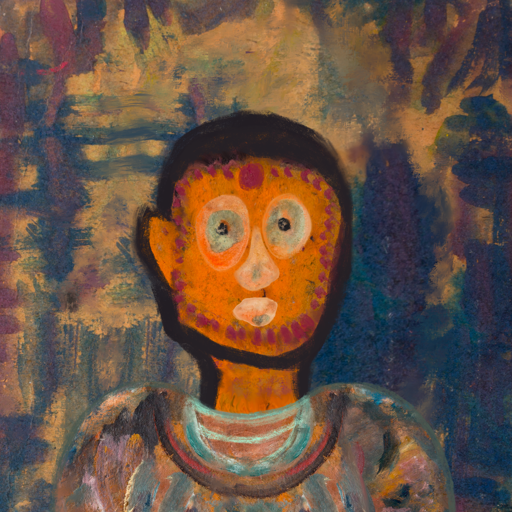
Background: InTheSun, Head And Neck Front: Doll, Face Front: Childish, Bust: Boggyland, Hair Front: Blank, Head Accessory: Blank, Second Necklace: Blank, Necklace: Blank, Baby: Blank